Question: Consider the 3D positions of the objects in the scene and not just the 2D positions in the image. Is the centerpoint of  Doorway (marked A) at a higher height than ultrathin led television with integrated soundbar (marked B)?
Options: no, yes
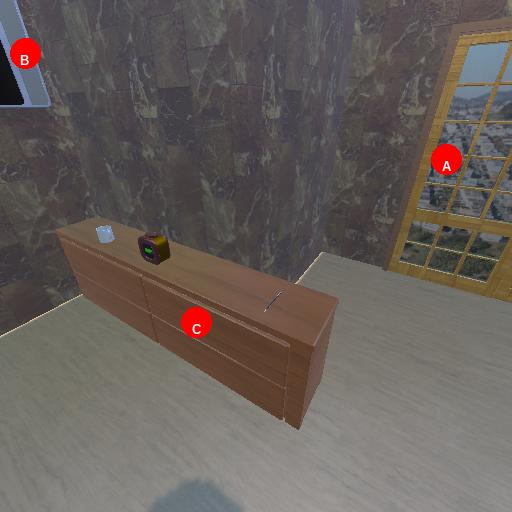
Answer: no